Interaction volume radius: 10 \u00c5
Interaction volume height: 15 \u00c5
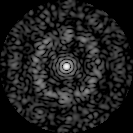
Disorder parameter: 0.7607